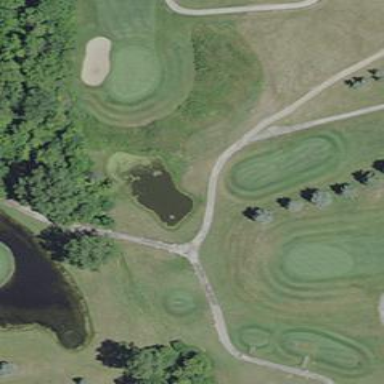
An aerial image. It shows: Service road used as golf cart path.